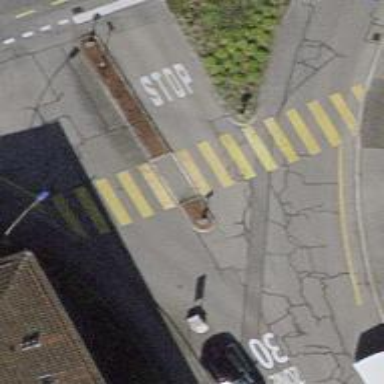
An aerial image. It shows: Zebra crossing with crossing island.